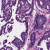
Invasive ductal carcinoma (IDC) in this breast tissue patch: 1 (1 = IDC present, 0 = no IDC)